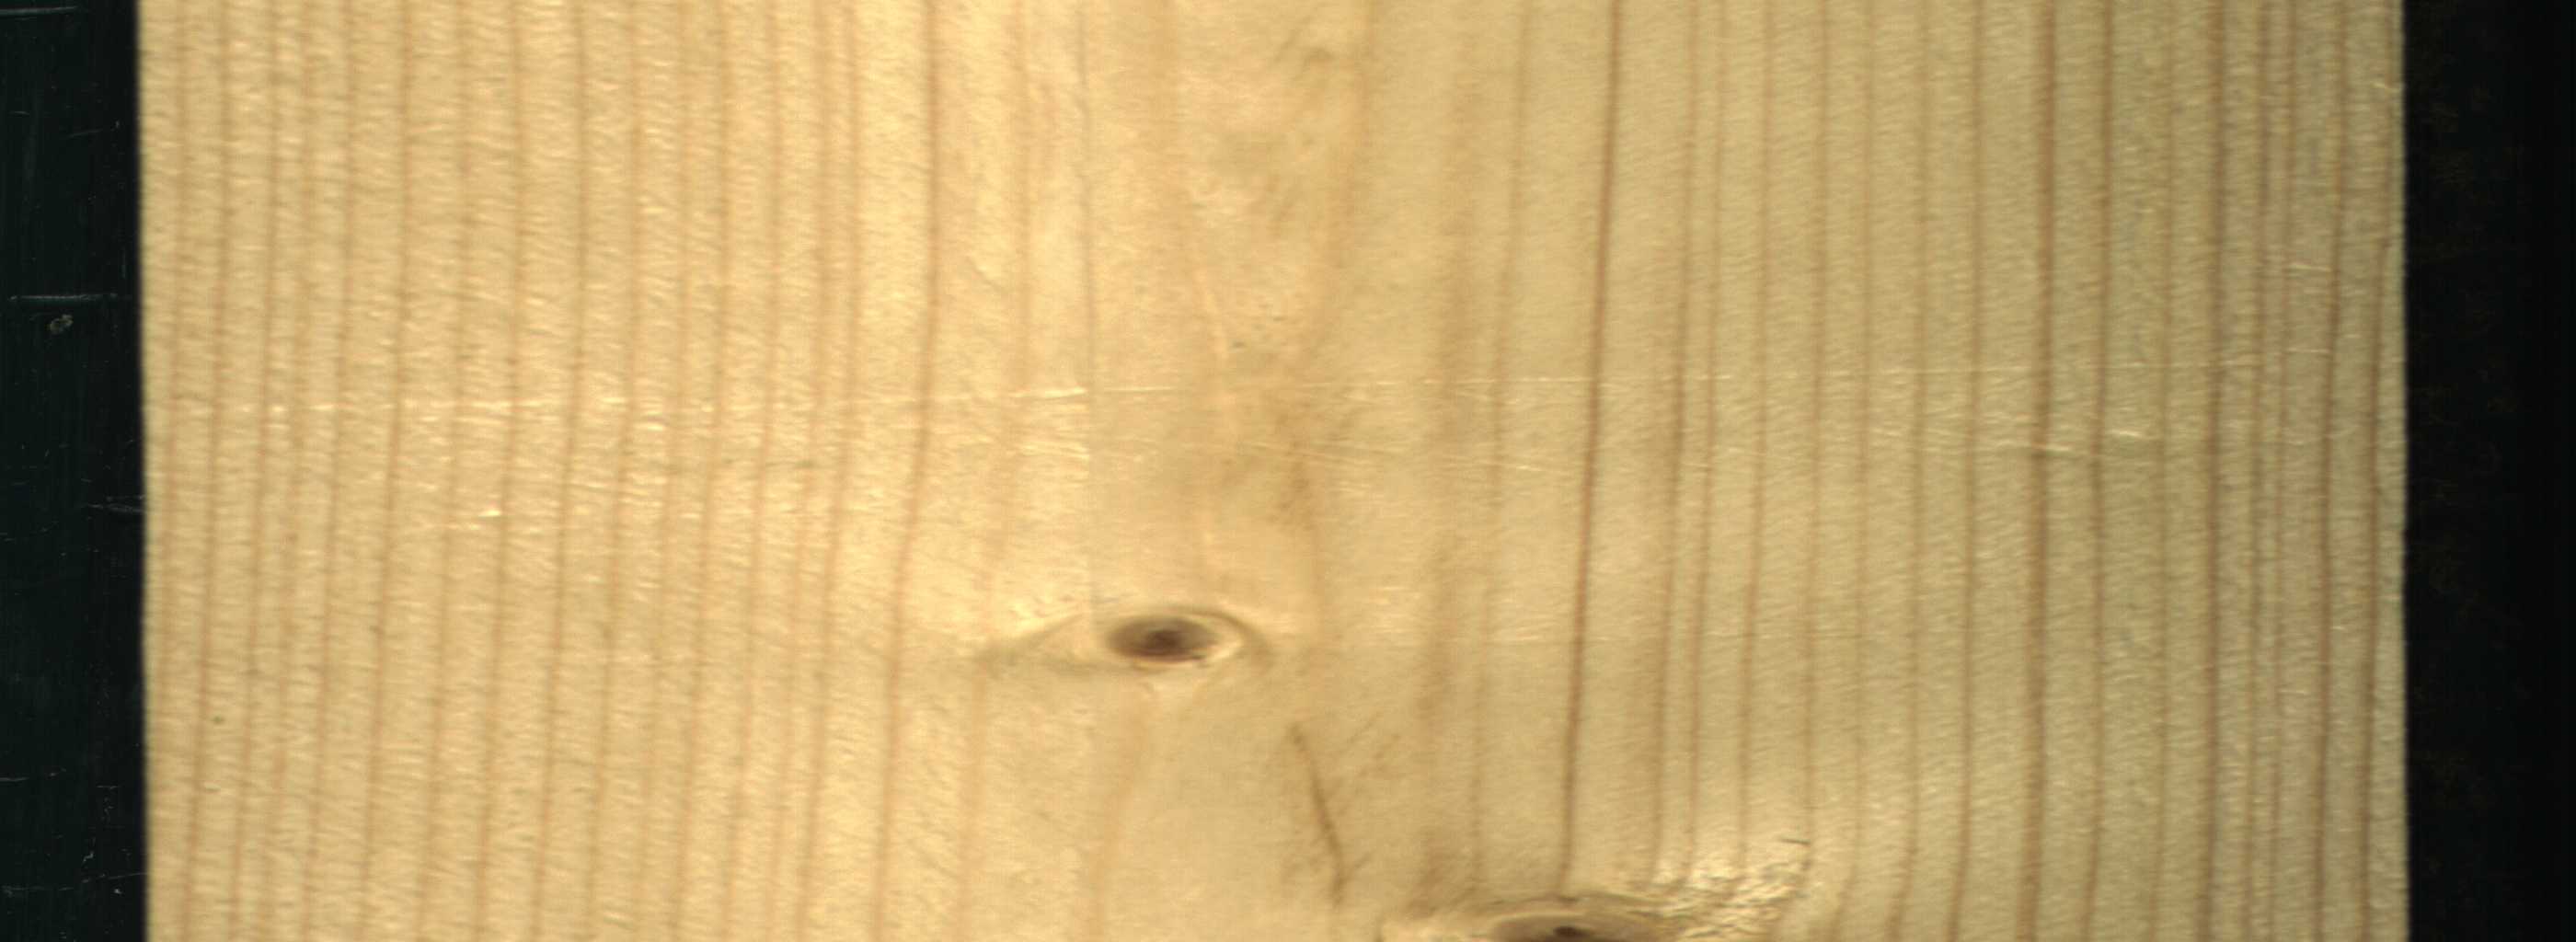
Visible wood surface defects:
Live_Knot
Live_Knot